Question: Say, I have a date
'''
var dt = new Date('2012-01-01');
'''
Is there a method in Javascript to return number of milliseconds since 1970-01-01?
For this particulat date it would return 1325376000000
For this purpose, there is a method "toUTC()" that runs in Chrome only. I know this because i can do that in Chrome's console. See screen attached below:

However, When I search about this method on the internet, I don't find it and it doesn't work in Firefox either which is very wierd and I am very confused.
Anyhow, if you know any way to get this, will be really appreciated.
Thank You
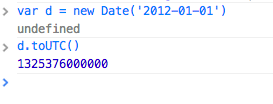
Answer: Use the getTime function:
'''
var dt = new Date('2012-01-01');
var time = dt.getTime();
'''